Question: So I'm working on a web app that makes use of the jquery mobile framework and I was hoping there was a way to further customize the appearance of list view elements. Specifically, I would like to be able position text practically at will, and also size text appropriately. I know jquery mobile has the header tag support built in, as well as a way for an element with class=ui-li-aside to appear on the top right of the list element in smaller text.
However, I ideally want a reusable list view element that has slightly different options. For starters, I want a 1 character title left-justified in the list element, with a font basically filling the entire height of the list item. Then on the right, instead of a text element thats justified right and positioned towards the top, I would like something that is vertically aligned in the center and right aligned. Finally, I want a third text element that is left aligned just to the left of the big 1 character-title, spanning the entire middle of the list view element.
Overall, I want each style list view element to be capable of something like this: (this is actually a picture of a UITableViewCell, but the gist is the same)

The count bubbles are taken care of natively in query mobile, just need to figure out how to set up classes for the three types of other text I want to display
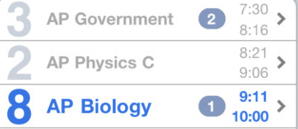
Answer: ThemeRoller seems good for customizing colors, fonts, borders,... but not for positioning the elements in a different way. I think you will need to write your own .css files and overwrite classes like 'ui-li-heading', 'ui-li-aside' or 'ui-li-desc'.
Good luck